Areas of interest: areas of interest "Traffic and Vehicle Management"
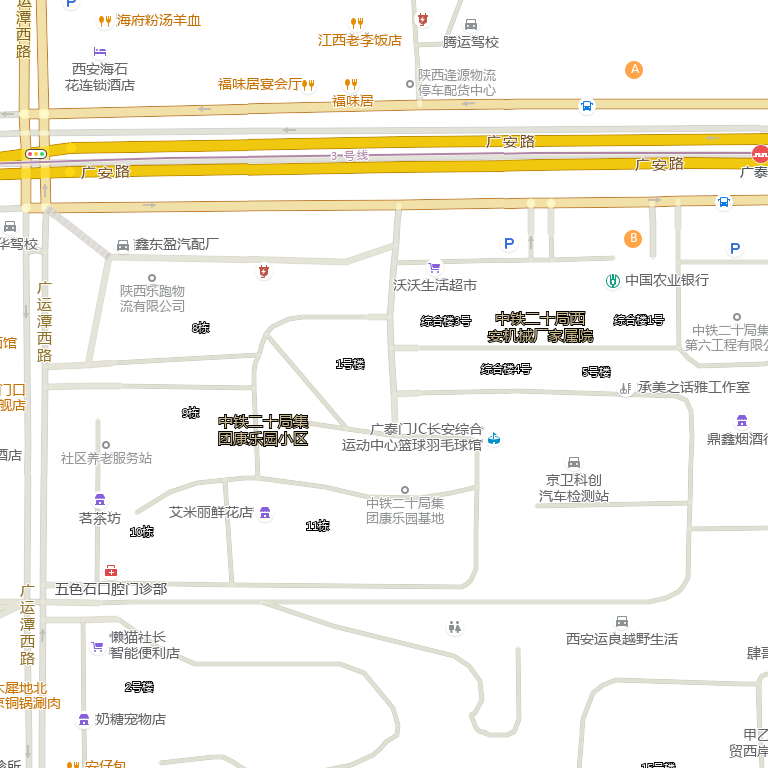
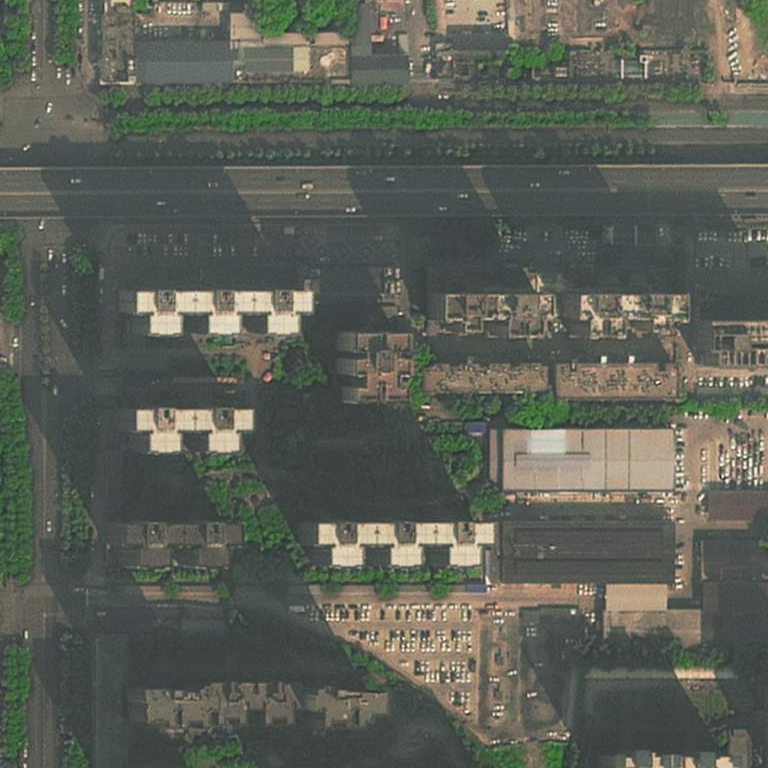